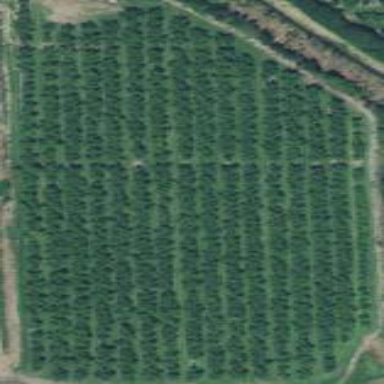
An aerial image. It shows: Orchard.